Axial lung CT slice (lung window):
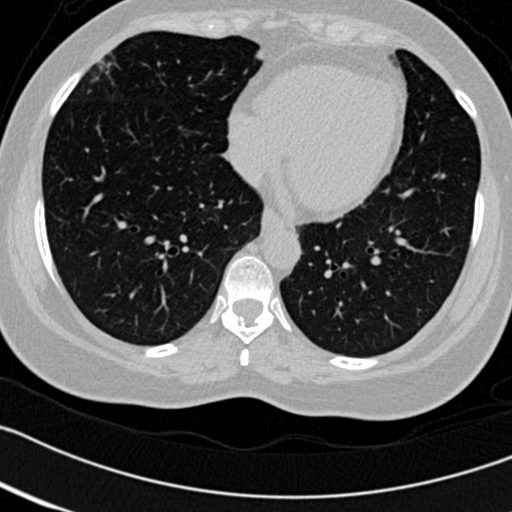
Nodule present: no